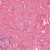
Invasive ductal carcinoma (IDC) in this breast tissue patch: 0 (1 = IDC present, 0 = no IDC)